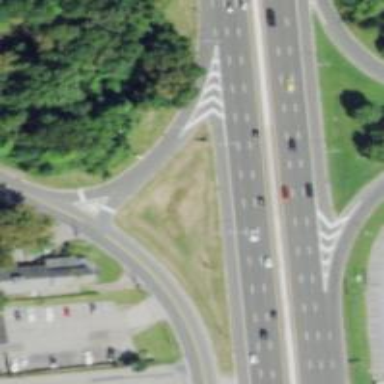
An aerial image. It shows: Trunk link highway.